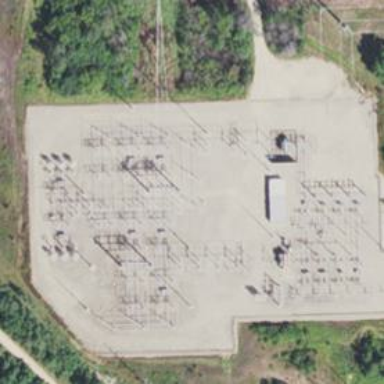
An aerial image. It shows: Switch used for power control.